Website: home-depot
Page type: billing-address
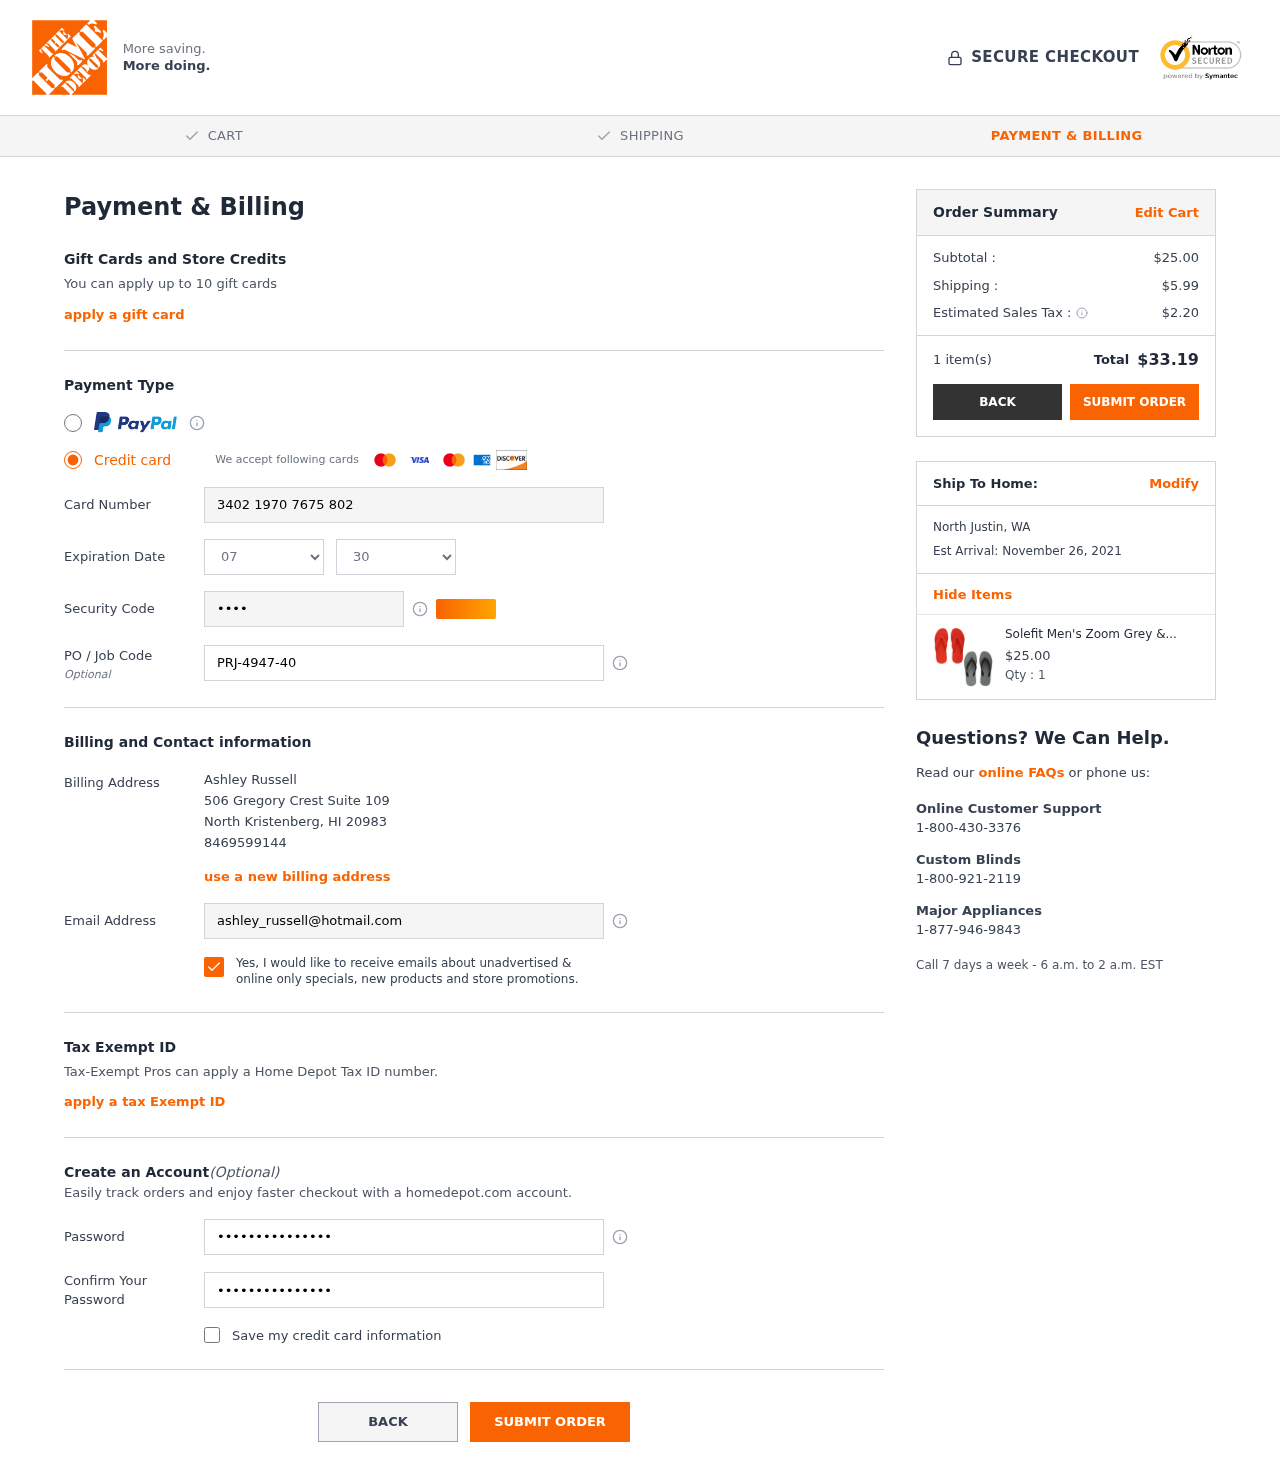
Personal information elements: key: PII_CARD_CVV
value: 7849
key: PII_CARD_EXPIRY_MONTH
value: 07
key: PII_CARD_EXPIRY_YEAR
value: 30
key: PII_CARD_NUMBER
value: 3402 1970 7675 802
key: PII_CITY
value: North Kristenberg
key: PII_CITY2
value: North Justin
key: PII_EMAIL
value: ashley_russell@hotmail.com
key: PII_FULLNAME
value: Ashley Russell
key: PII_JOB_CODE
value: PRJ-4947-40
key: PII_PHONE
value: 8469599144
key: PII_POSTCODE
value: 20983
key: PII_STATE_ABBR
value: HI
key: PII_STATE_ABBR2
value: WA
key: PII_STREET
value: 506 Gregory Crest Suite 109
Product elements: key: PRODUCT1_NAME
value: Solefit Men's Zoom Grey & Red Flip-Flops Pack of 2-7 UK (41 EU) (SLFT-0102-0106)
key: PRODUCT1_PRICE
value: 25
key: PRODUCT1_QUANTITY
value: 1
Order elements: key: ORDER_SUBTOTAL
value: $25.00
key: ORDER_SHIPPING_COST
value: $5.99
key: ORDER_TAX
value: $2.20
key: ORDER_NUM_ITEMS
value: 1 item(s)
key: ORDER_TOTAL
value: $33.19
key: ORDER_DELIVERY_DATE
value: Est Arrival: November 26, 2021